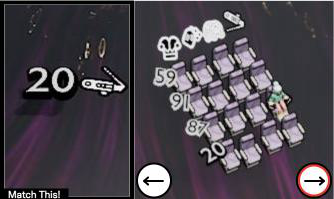
Task: seats
Answer: no